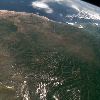
Label: land